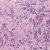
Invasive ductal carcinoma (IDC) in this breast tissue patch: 1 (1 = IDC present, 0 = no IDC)